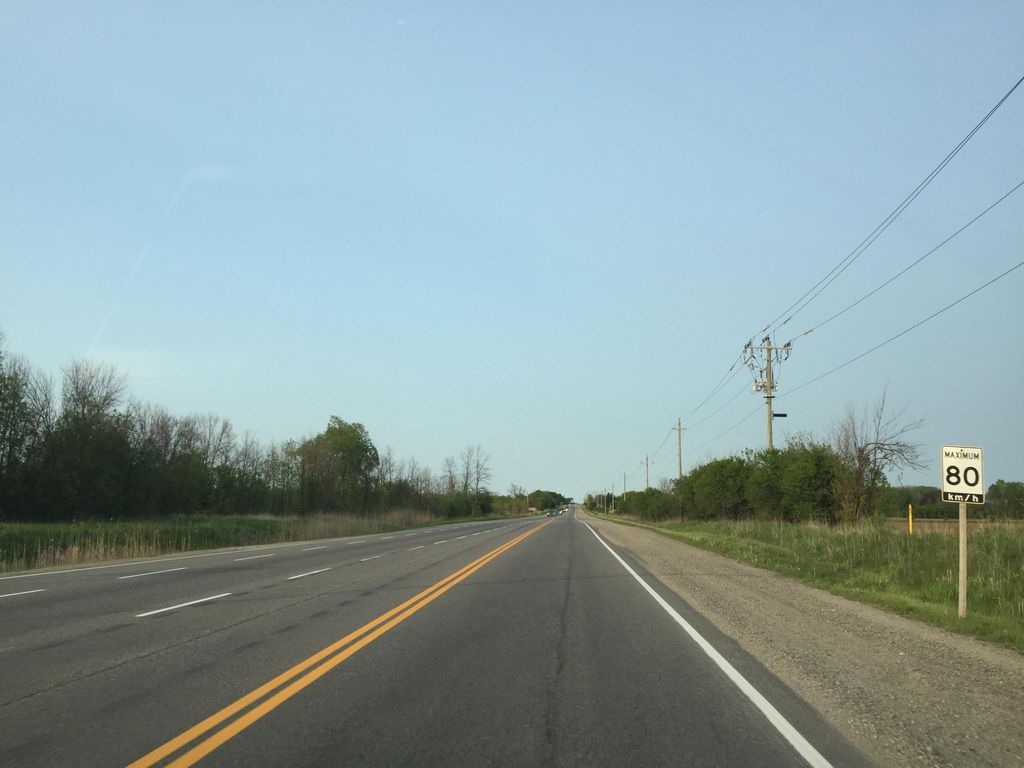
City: kitchener-waterloo